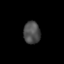
Tissue: lung
Cell type: T cells
Senescence score: 0.1781
Nuclear area (px): 368
Mean DAPI intensity: 77.03